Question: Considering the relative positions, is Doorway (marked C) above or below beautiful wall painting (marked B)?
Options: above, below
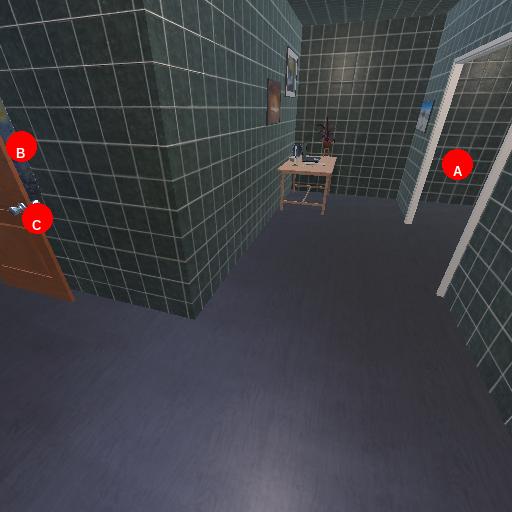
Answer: above